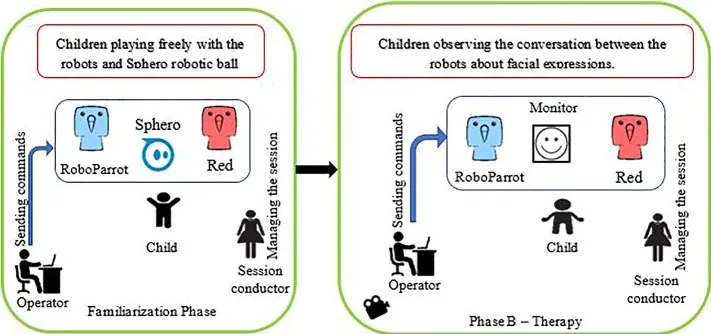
The Schematic of the Familiarization phase and Phase B Therapy.
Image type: radiology (mri)